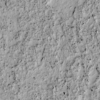
Label: not_dusty